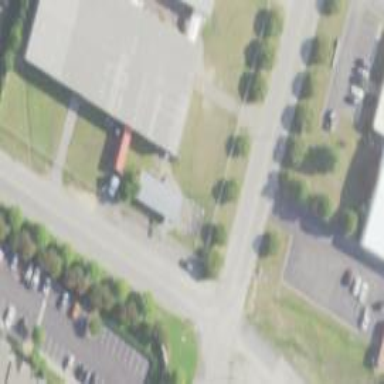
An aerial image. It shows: Parking area.